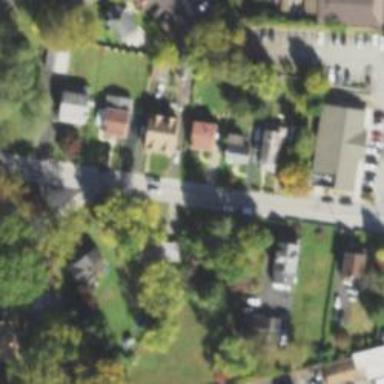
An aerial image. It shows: Residential road.